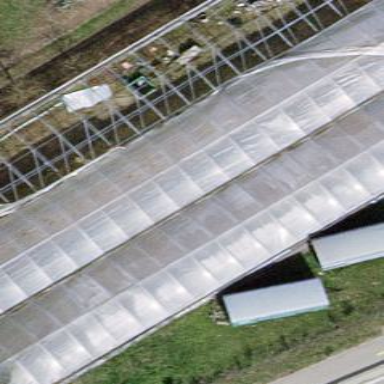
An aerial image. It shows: Greenhouse.